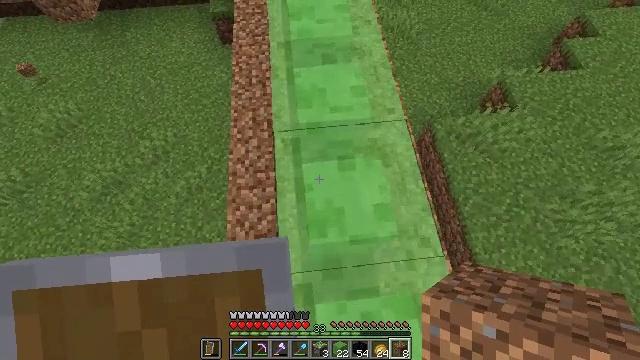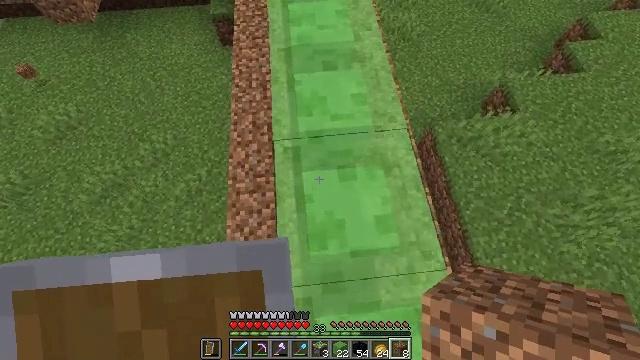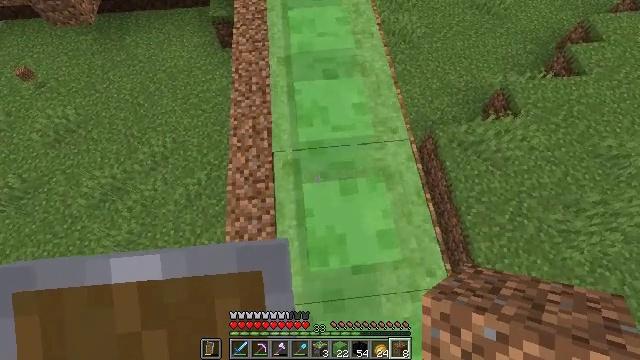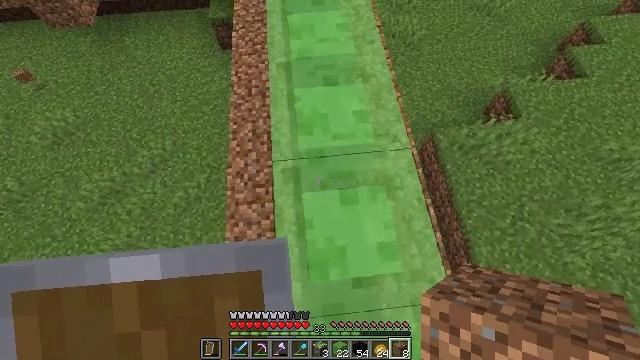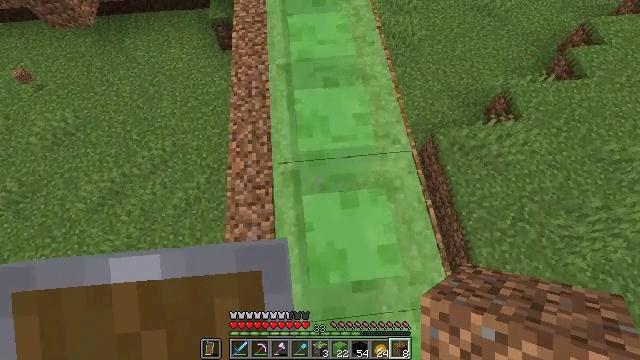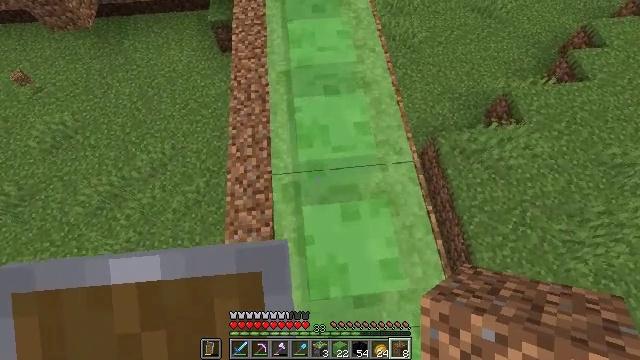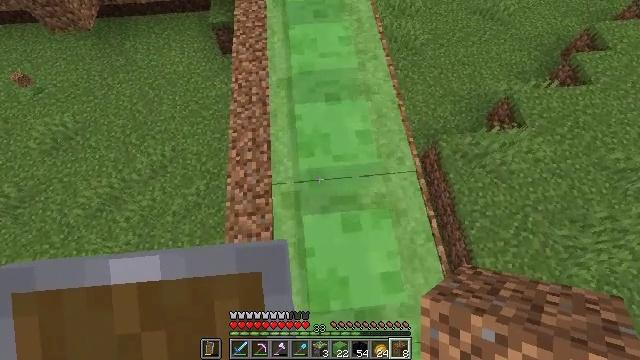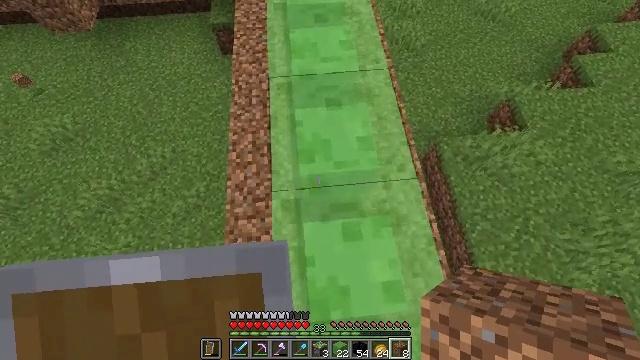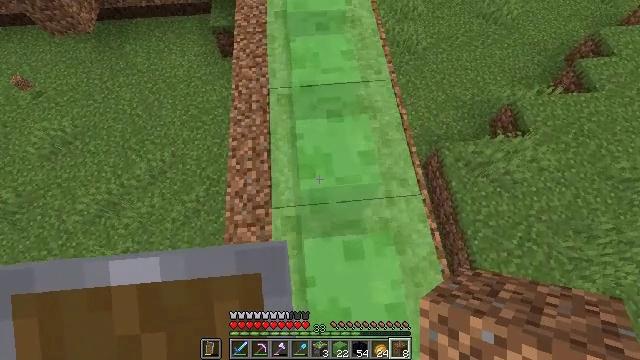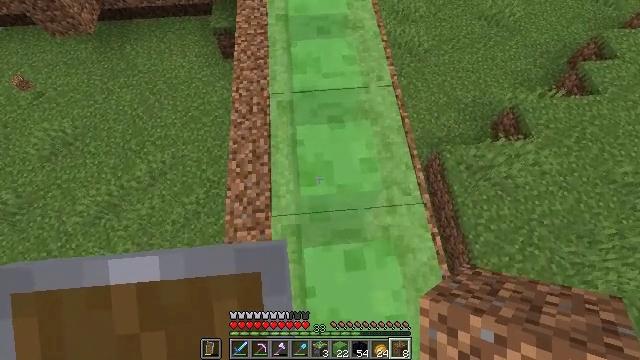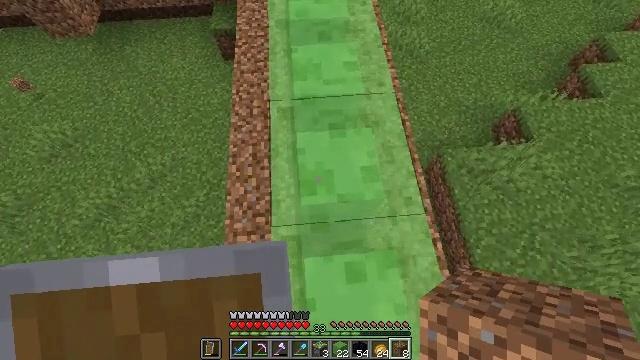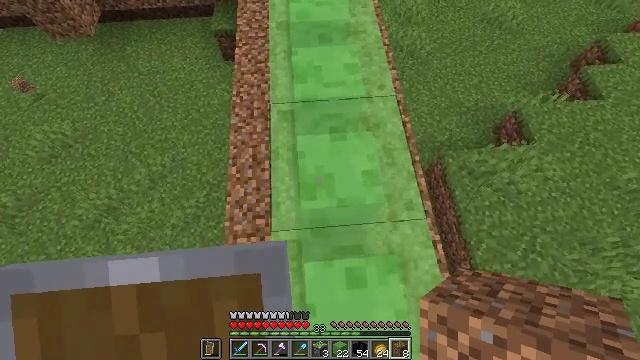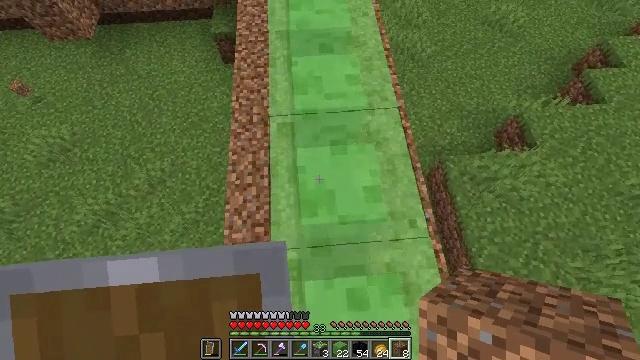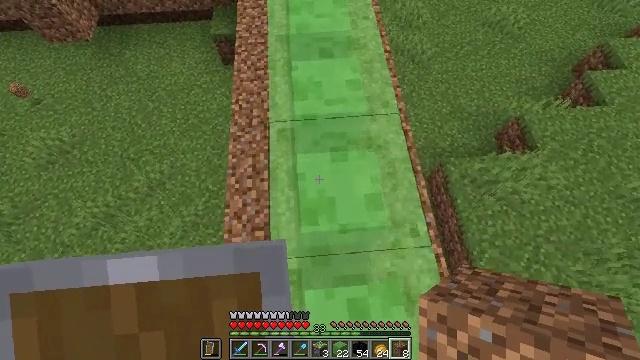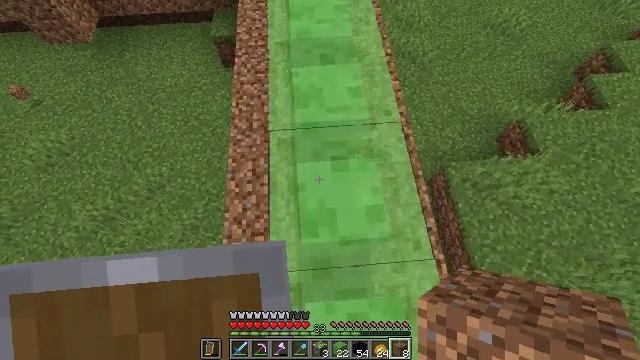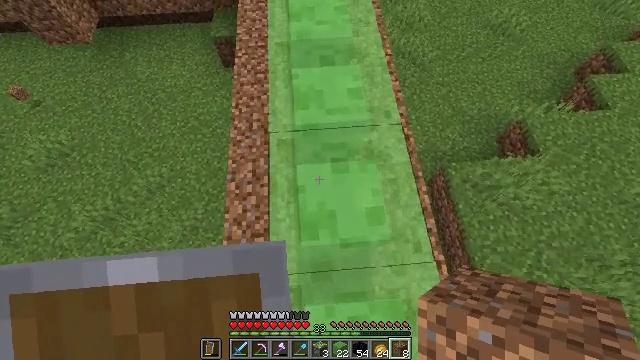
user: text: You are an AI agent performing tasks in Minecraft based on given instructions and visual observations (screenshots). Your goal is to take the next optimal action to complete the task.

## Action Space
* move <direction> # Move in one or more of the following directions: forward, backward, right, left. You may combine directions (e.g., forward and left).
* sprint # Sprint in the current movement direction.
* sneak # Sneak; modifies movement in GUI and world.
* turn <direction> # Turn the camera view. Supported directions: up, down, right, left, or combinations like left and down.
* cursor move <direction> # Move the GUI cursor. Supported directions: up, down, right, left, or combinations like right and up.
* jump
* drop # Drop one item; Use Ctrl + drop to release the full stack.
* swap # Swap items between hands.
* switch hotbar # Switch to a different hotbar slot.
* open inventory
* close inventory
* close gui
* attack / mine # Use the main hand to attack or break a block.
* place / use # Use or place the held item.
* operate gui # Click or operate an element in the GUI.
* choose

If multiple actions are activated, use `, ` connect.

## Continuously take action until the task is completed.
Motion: motion action
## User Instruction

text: Gather slime blocks for crafting purposes.
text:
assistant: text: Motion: move forward
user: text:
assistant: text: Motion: move forward
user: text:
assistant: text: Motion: move forward
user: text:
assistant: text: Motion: move forward
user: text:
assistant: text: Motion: move forward
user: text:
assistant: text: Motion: move forward
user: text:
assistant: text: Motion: move forward
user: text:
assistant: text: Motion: move forward
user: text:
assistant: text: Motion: move forward
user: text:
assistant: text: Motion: move forward
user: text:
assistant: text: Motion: move forward
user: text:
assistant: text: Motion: move forward
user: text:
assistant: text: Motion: move forward
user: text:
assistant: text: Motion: move forward
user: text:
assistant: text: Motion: move forward
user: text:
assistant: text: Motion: move forward
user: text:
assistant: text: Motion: move forward
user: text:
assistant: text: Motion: move forward
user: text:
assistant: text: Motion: move forward
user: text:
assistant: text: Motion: move forward
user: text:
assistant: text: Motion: move forward
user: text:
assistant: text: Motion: move forward
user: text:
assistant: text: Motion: move forward
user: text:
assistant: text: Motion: move forward
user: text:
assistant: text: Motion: move forward
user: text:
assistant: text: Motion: move forward
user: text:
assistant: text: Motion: move forward
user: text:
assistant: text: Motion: move forward
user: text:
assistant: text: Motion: move forward
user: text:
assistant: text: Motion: move forward